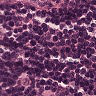
Metastatic tissue present: no